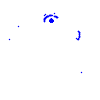
Particle: electron